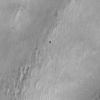
Atmospheric dust classification: not_dusty